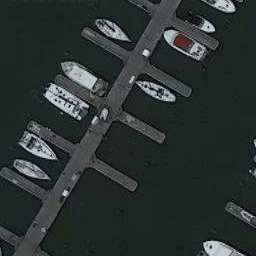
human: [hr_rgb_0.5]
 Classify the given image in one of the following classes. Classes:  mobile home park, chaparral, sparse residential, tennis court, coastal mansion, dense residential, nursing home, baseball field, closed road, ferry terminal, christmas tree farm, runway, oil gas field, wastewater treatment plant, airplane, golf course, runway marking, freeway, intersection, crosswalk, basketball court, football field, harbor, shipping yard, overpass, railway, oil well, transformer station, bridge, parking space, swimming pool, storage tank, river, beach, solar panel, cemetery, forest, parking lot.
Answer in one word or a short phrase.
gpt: harbor